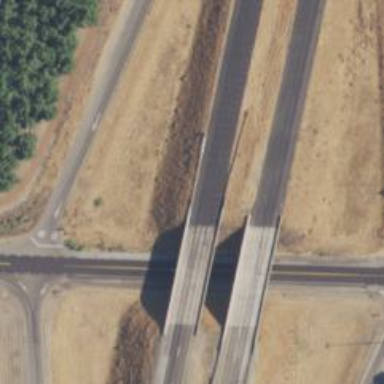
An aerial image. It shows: Bridge over trunk highway expressway.